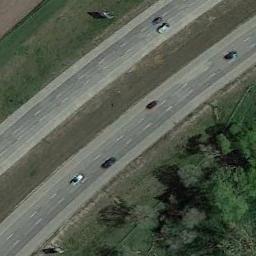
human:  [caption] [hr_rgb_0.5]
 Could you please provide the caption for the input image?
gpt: A freeway with a small bend goes through the lawn with some trees and some cars are driving on freeways .

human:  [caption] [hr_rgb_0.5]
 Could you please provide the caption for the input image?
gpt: There are two big trucks on the highway .

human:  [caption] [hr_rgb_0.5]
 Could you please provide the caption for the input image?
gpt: The freeway goes through the grass with some trees .

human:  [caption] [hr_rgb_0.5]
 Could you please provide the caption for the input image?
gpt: The freeway is surrounded by a large green lawn with several cars on the freeway .

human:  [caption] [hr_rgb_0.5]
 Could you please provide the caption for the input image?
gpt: There are bare lawns and some green trees beside the freeway .